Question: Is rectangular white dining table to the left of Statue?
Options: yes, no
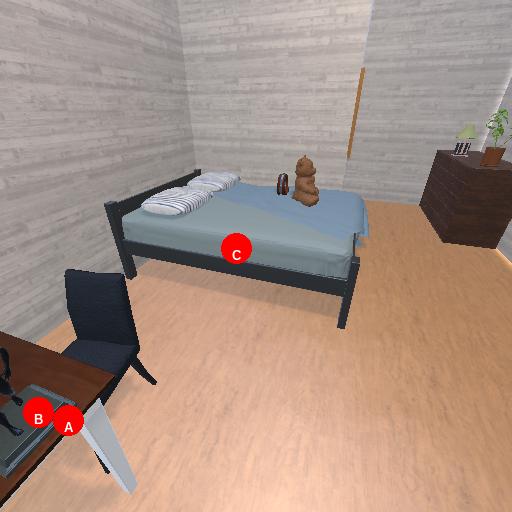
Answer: yes